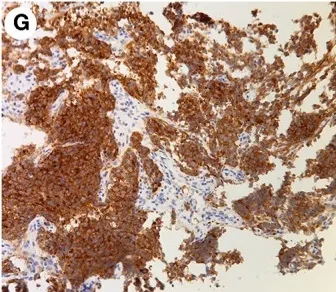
(D-H) The pathological findings of the bone biopsy of the metastatic vertebrae. Hematoxylin and eosin (HandE) staining showed an invasive tumor cell growth pattern, with abundant eosinophilic cytoplasm and finely granular nuclear chromatin.synaptophysin.
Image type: pathology (h&e)